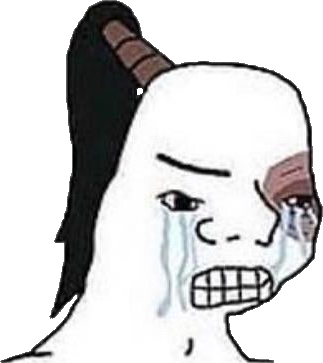
Label: 5_Zoomer